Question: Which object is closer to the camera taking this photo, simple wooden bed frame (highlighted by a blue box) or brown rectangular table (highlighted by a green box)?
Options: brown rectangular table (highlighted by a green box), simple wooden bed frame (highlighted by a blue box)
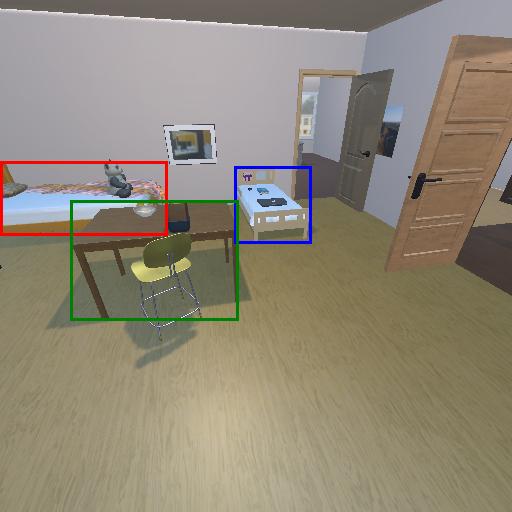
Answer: brown rectangular table (highlighted by a green box)